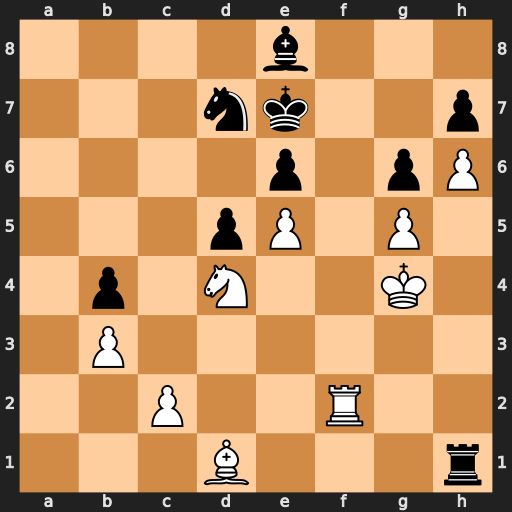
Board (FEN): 4b3/3nk2p/4p1pP/3pP1P1/1p1N2K1/1P6/2P2R2/3B3r
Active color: w
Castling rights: -
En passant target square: -
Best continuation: Nc6#